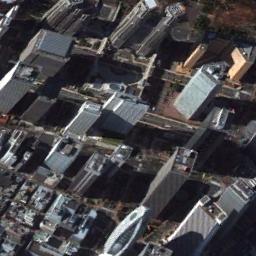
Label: commercial_area